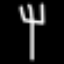
Label: fork